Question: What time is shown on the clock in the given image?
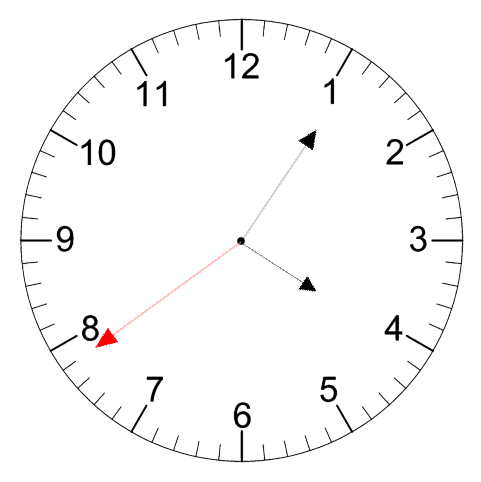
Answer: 04:05:39